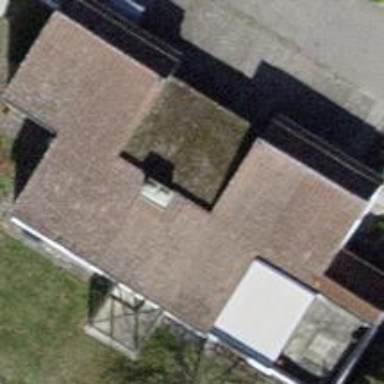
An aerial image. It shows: Saltbox-shaped roof on semi-detached house.